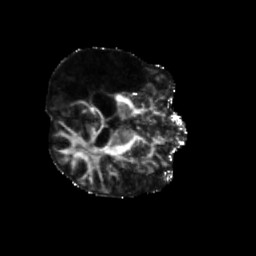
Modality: FA
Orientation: axial
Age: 58
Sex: male
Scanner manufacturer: siemens
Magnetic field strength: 3 T
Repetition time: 5.25 s
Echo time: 0.08 s